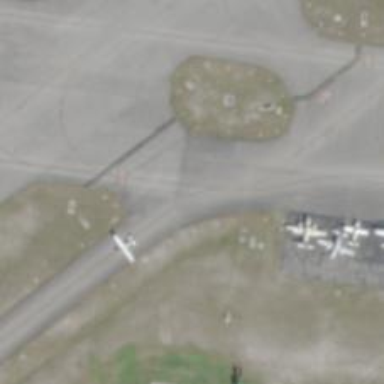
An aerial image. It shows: View of taxiway at the airport.